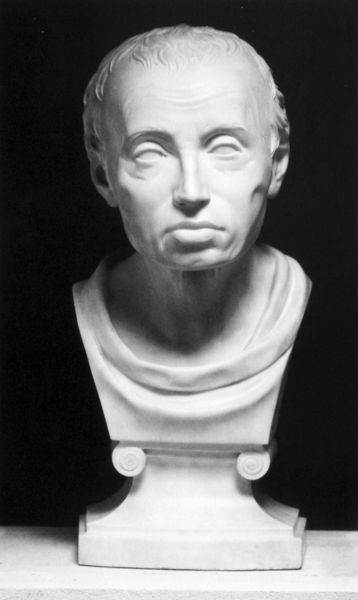
Titel: Immanuel Kant
Künstler: Carl Friedrich Hagemann
Standort: Hamburg
Institution: Hamburger Kunsthalle
Schlagwörter: gestein, kopf, mann, schatten, weiß, haar, licht, marmor, mund, nase, ohr, schwarz, säule, blick, tuch, alt, augen, falten, gesicht, kleidung, kragen, sockel, stein, steine, hals, portrait, porträt, auge, figur, gewand, haare, frontal, lippen, ohren, skulptur, statue, wangen, ernst, büste, podest, wange, zangen, antike, stirnfalte, rom, rolle, römer, beleuchtet, voluten, toga, schütter, vatikan, volute, schnecke, prozellan, erinnerung, klassik, tunika, gabel, caesar, steinern, armlos, cesar, rollwerk, portraitbüste, porträtbüste, kurzes haar, kopfbüste, ohne bart, gleichgültig, geißler, gifur